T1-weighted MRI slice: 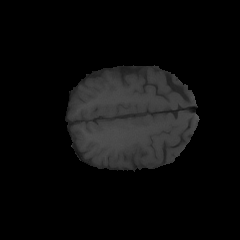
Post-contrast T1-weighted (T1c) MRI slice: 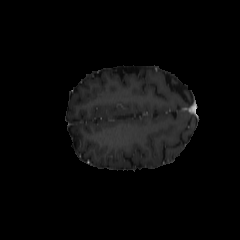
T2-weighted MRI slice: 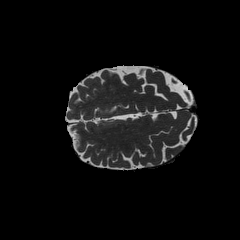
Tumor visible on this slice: no